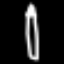
Label: pencil